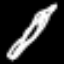
Label: pencil